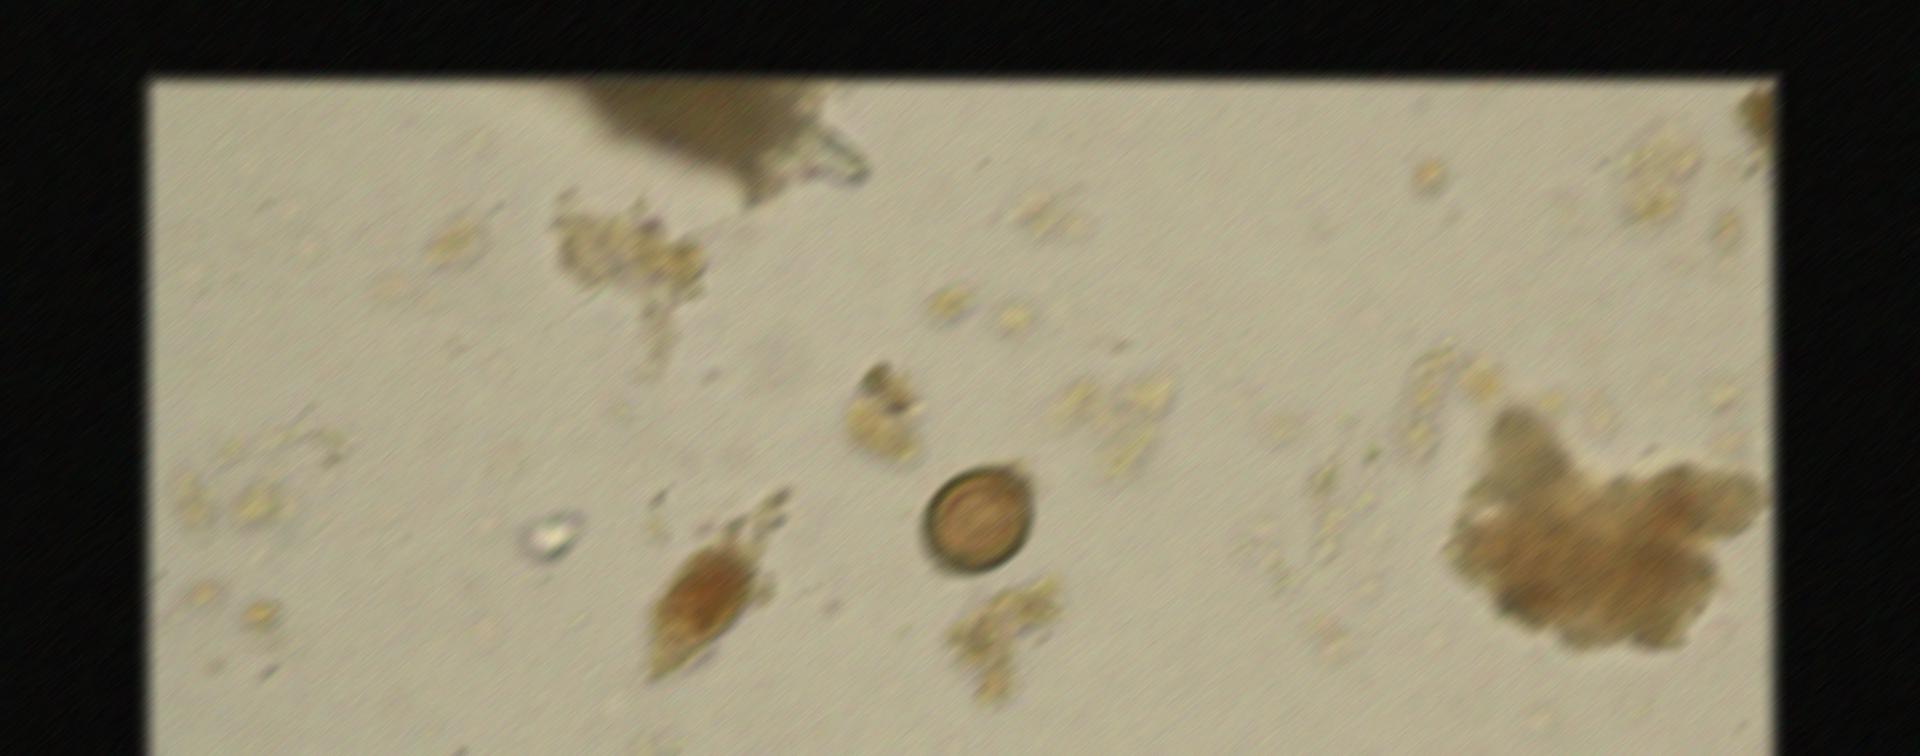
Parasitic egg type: Taenia spp. egg